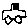
Label: car